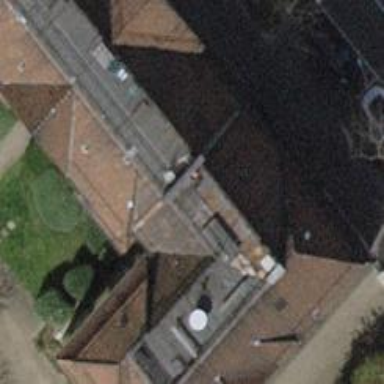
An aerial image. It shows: Quadruple saltbox roof shape on apartment building.